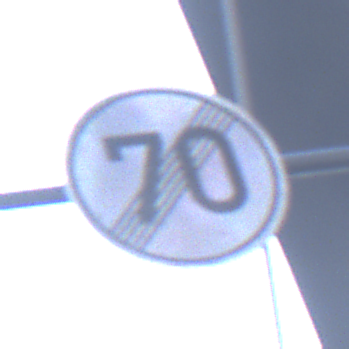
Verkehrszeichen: EndeGeschwindigkeit70
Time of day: SunriseSunset
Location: Outdoor (Urban)
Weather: Clear
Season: NotSpecified
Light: Natural